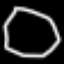
Label: octagon